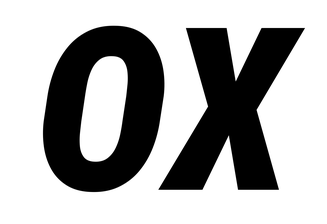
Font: Roboto-Italic_Condensed_Black_Italic